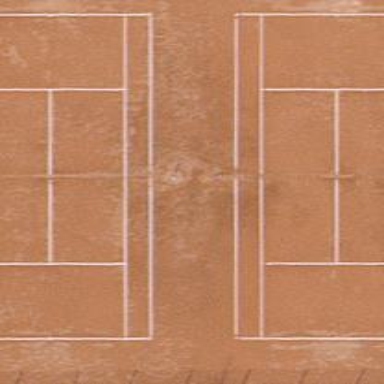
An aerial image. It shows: Tennis court on pitch.